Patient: sex F, age 65
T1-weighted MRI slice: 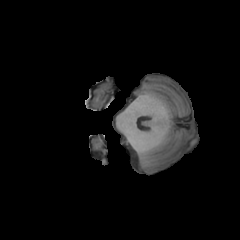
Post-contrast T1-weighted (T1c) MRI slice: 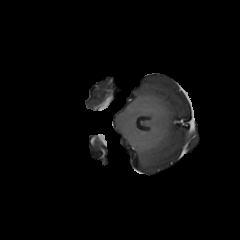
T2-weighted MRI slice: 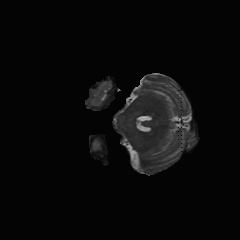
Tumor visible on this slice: no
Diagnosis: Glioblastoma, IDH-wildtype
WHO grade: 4